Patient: sex M, age 60
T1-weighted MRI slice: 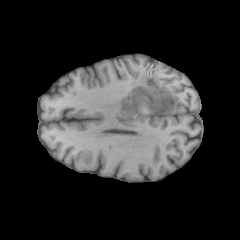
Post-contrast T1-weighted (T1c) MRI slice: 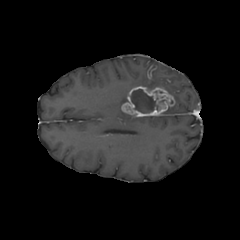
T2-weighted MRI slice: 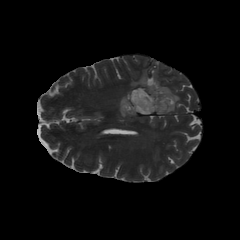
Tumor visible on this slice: yes
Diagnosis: Glioblastoma, IDH-wildtype
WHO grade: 4